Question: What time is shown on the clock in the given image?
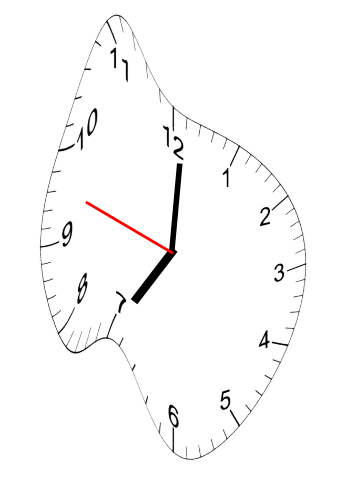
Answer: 07:00:48